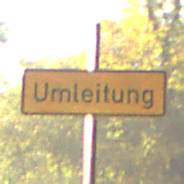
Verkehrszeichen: Umleitungsankuendigung
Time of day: SunriseSunset
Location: Outdoor (Nature)
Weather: PartlyCloudy
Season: NotSpecified
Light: Natural